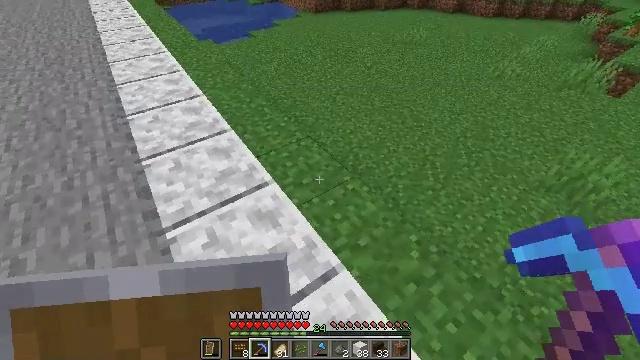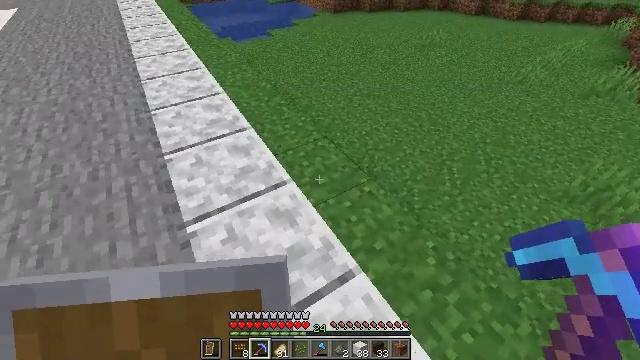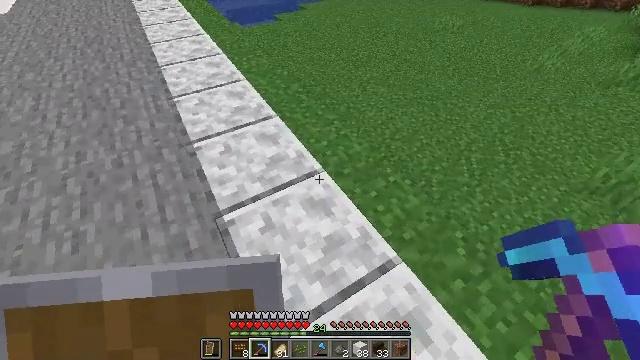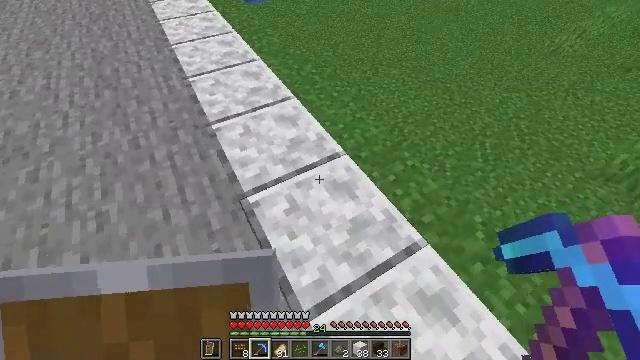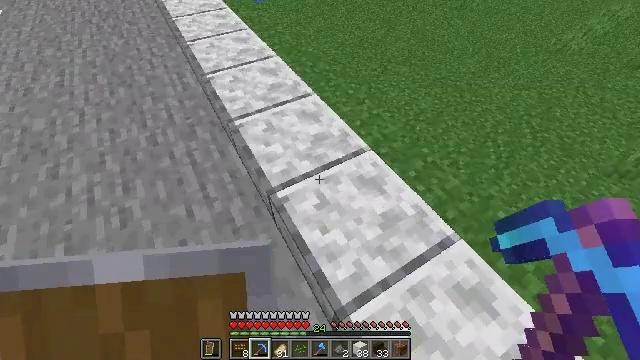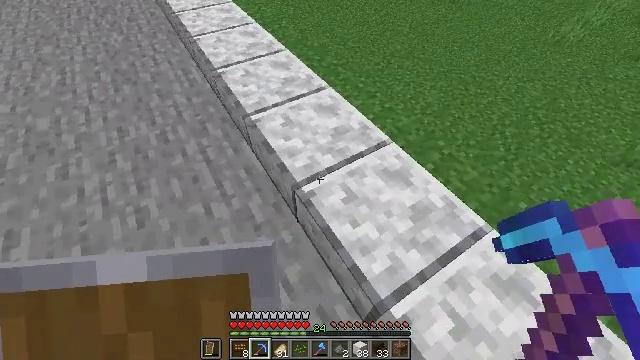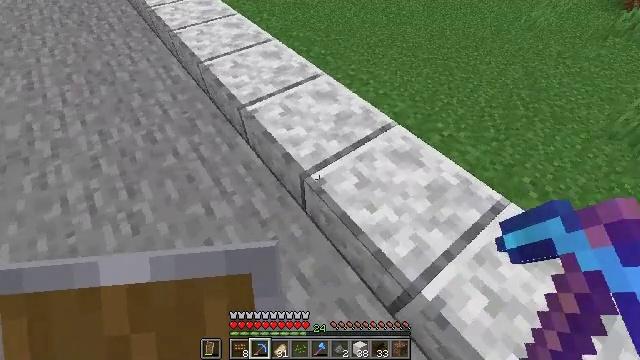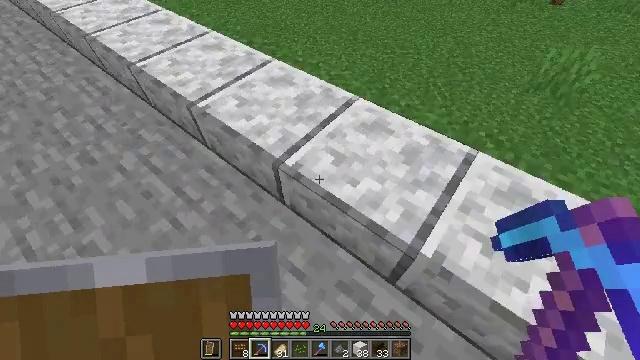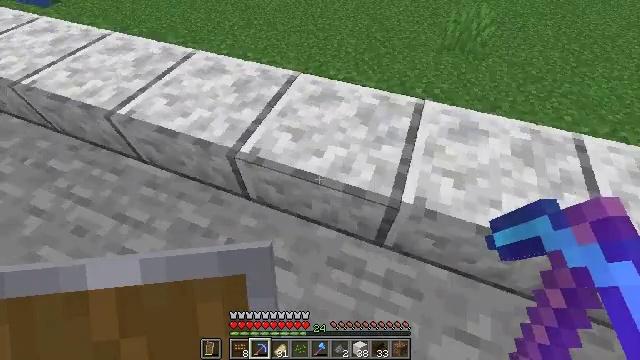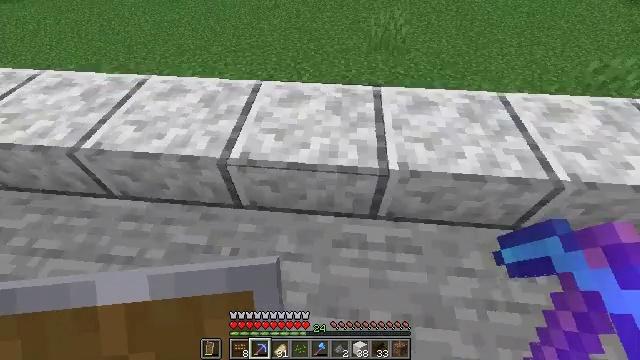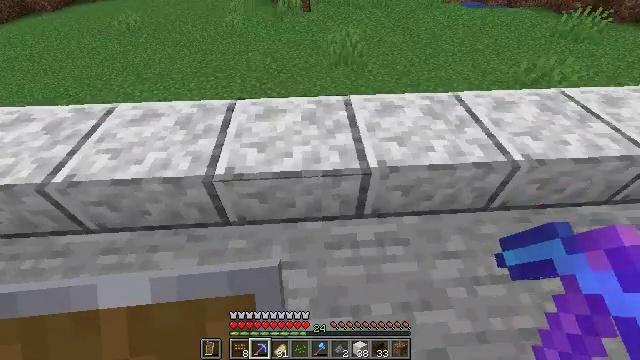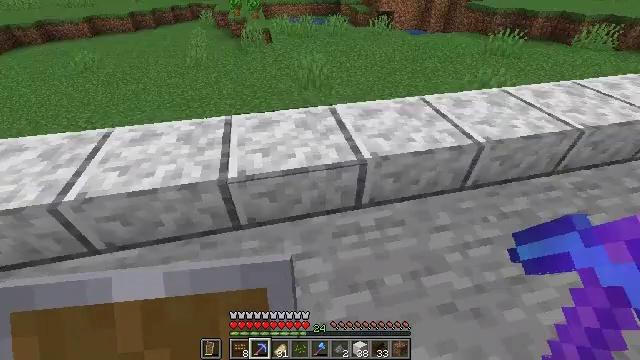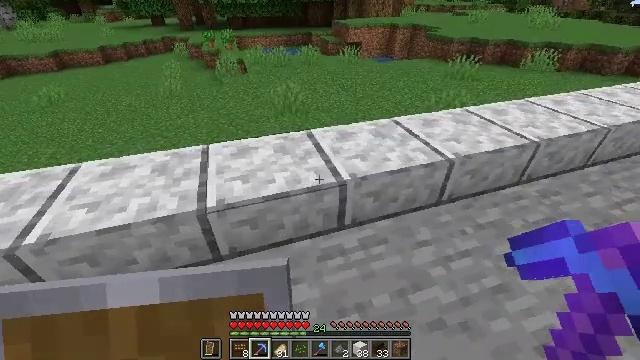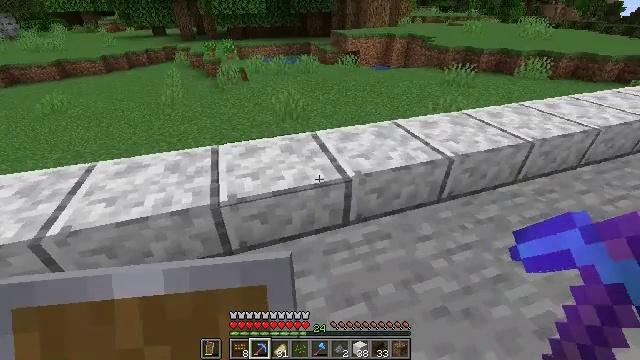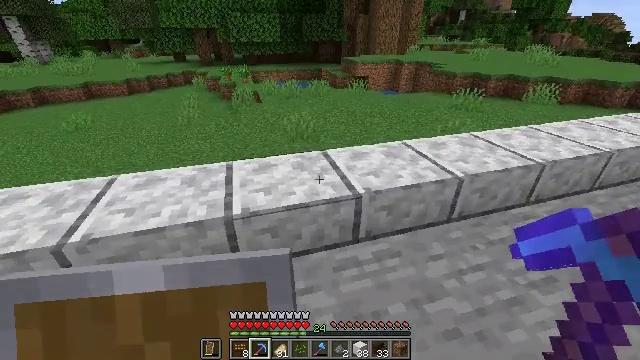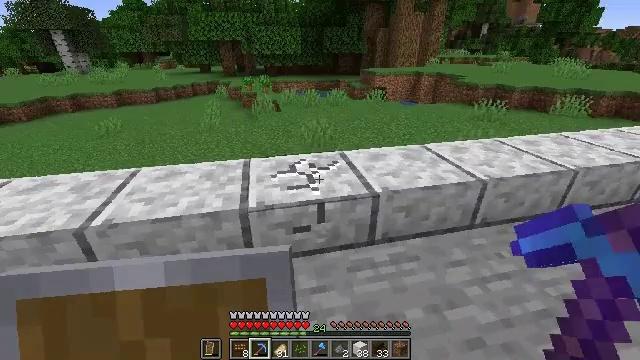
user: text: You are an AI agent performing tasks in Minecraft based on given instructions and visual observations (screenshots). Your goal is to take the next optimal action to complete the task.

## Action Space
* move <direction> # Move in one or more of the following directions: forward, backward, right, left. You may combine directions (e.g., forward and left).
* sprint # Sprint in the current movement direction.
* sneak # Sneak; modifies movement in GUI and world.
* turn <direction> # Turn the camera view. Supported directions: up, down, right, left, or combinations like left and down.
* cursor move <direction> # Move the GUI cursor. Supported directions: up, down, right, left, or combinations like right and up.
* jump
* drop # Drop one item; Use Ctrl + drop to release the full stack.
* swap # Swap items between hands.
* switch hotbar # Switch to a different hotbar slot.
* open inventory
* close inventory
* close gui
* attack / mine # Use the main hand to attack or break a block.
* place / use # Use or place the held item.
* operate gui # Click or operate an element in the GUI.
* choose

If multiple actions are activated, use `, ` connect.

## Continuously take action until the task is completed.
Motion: motion action
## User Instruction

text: Retrieve the polished diorite slab for crafting.
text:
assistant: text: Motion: move left, turn left
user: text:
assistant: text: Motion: move left, turn down
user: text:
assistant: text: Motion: move left, turn down
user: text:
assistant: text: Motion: move left
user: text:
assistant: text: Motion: move left, turn right
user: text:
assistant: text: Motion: move left, turn right
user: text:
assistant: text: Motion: move back and move left, turn right
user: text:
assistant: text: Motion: move back and move left, turn right
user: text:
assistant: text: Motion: move back and move left, turn right and up
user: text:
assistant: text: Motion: move back and move left, turn right and up
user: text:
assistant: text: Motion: move back and move left, turn right and up
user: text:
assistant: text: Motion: turn right and up
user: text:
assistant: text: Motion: turn up
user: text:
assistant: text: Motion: sneak, turn left and up
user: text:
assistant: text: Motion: sneak, turn left and up, attack / mine
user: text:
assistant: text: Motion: sneak, attack / mine
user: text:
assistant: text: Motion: sneak, attack / mine
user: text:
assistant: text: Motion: sneak, attack / mine
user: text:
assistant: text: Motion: sneak, attack / mine
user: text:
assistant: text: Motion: move left, sneak, attack / mine
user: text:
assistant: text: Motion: move left, sneak, turn left, attack / mine
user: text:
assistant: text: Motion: move left, sneak, turn left and up, attack / mine
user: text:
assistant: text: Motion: move forward and move left, sneak, turn left, attack / mine
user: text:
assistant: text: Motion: move forward and move left, sneak, attack / mine
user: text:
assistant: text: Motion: move forward and move left, sneak, attack / mine
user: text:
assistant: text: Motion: move forward and move left, sneak, attack / mine
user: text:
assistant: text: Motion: move forward and move left, sneak, attack / mine
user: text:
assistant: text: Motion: move forward and move left, sneak, turn left, attack / mine
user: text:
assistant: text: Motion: move forward and move left, sneak, turn left, attack / mine
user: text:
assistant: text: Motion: move forward and move left, sneak, attack / mine